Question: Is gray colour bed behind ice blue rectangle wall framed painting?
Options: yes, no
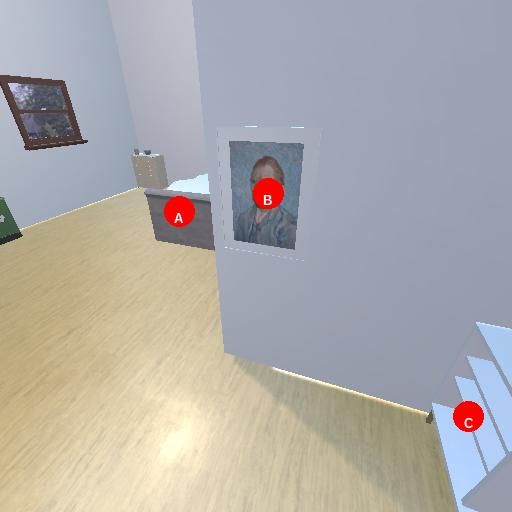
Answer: yes